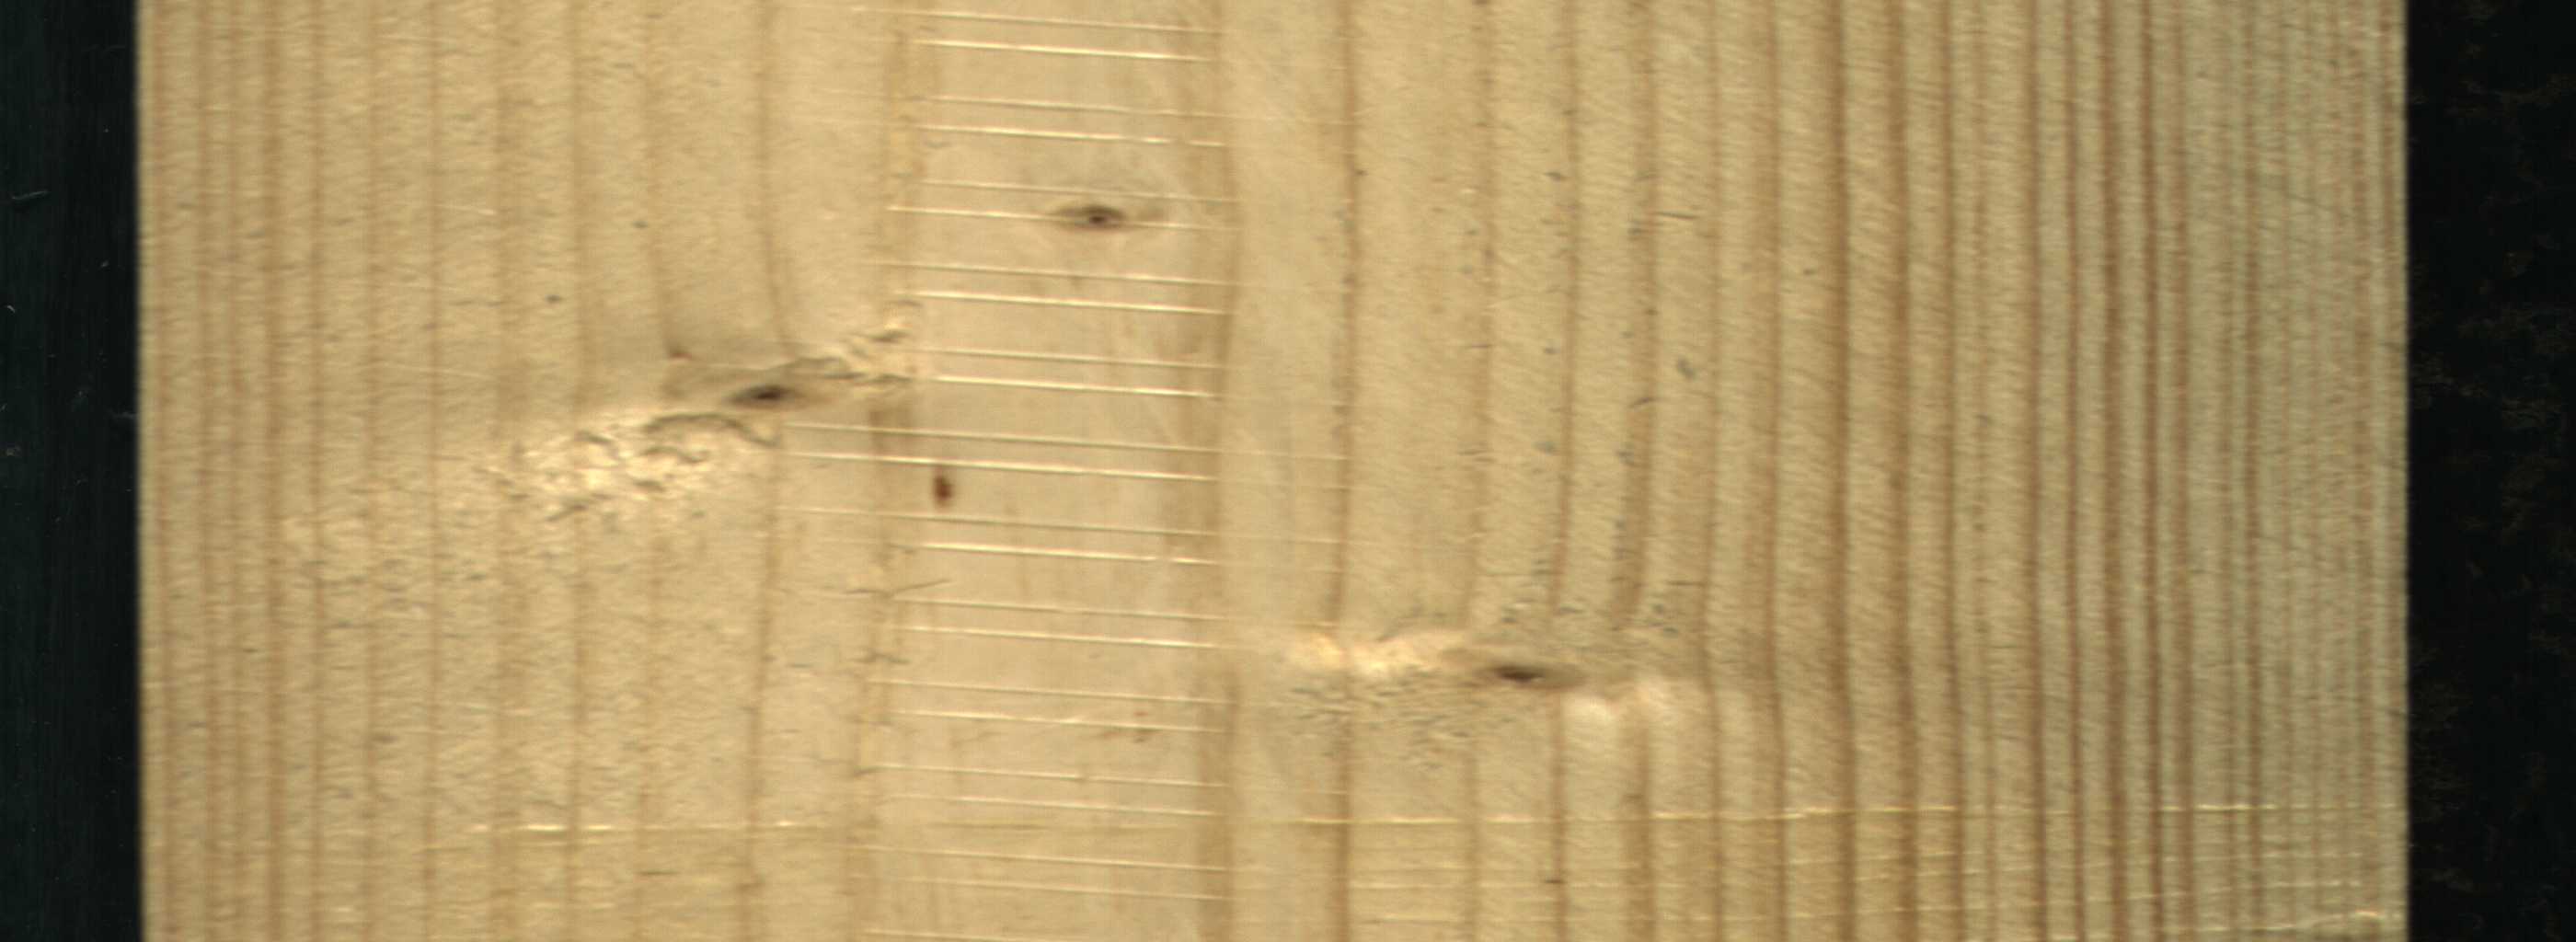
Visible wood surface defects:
Live_Knot
Live_Knot
Live_Knot